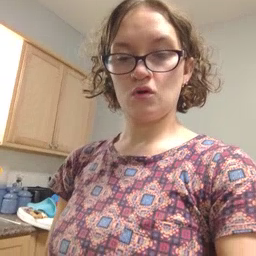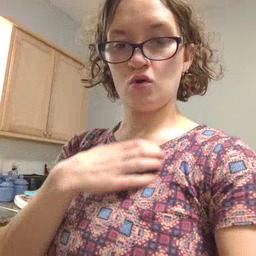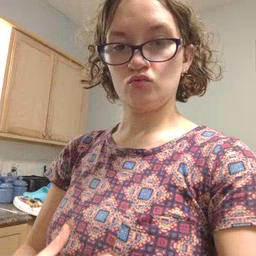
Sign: hungry